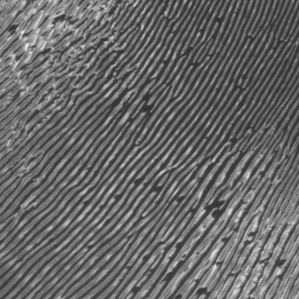
Label: frost